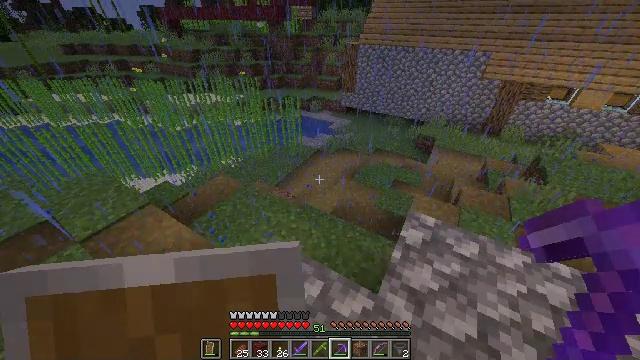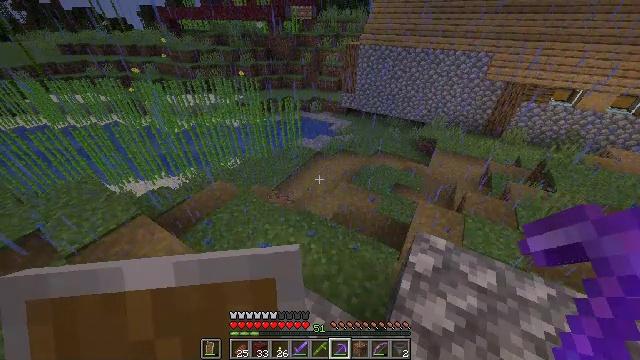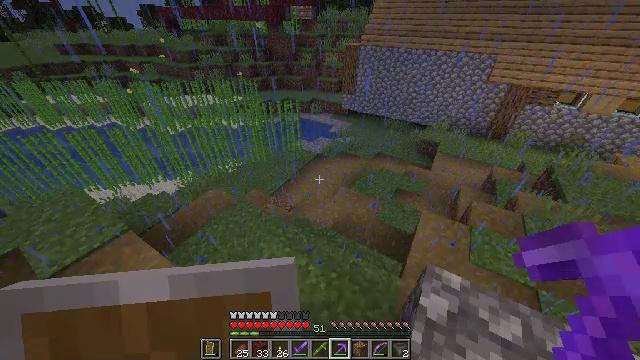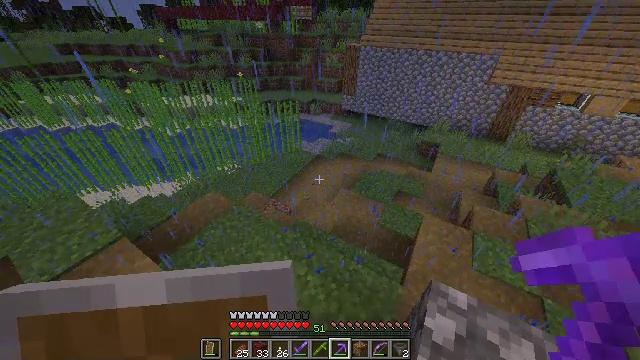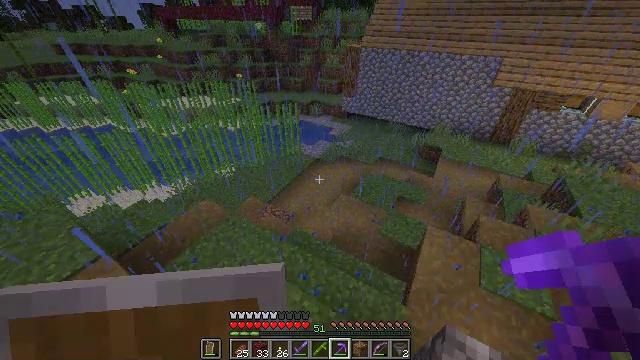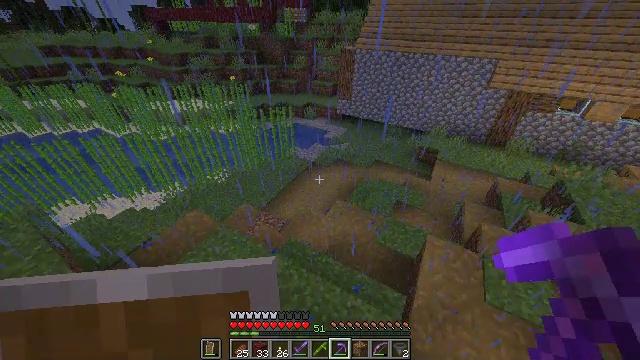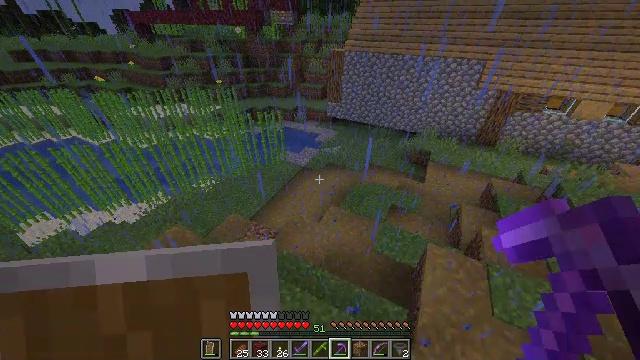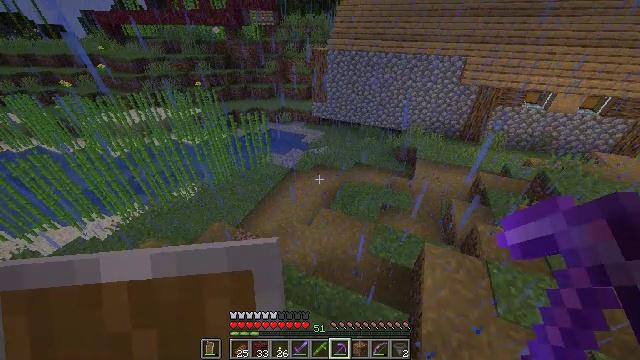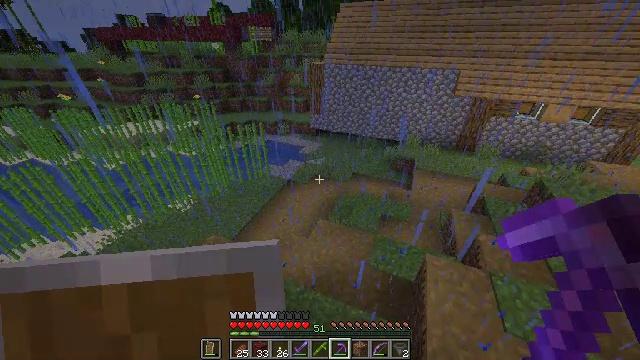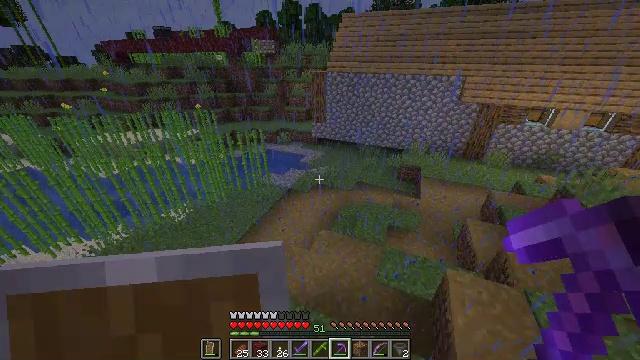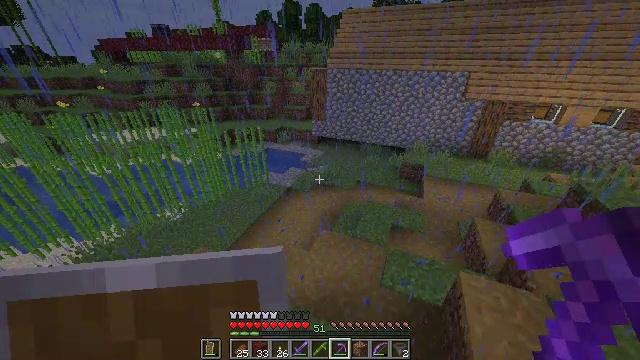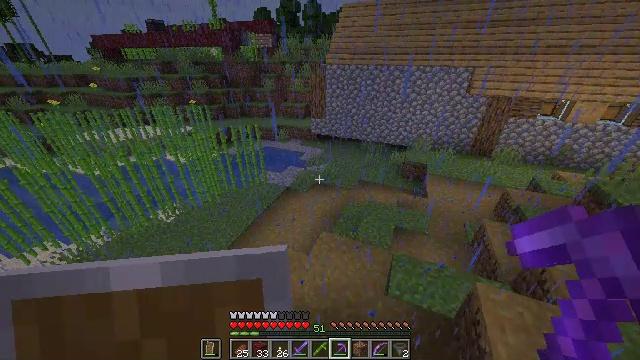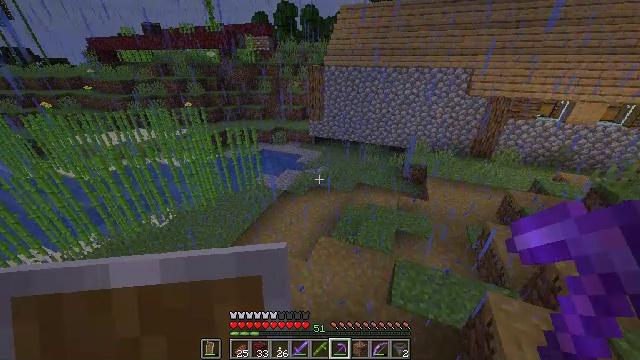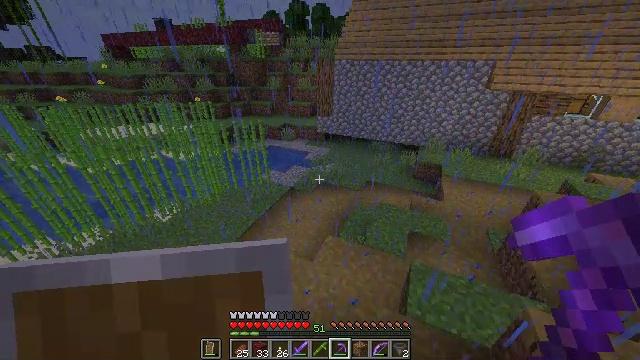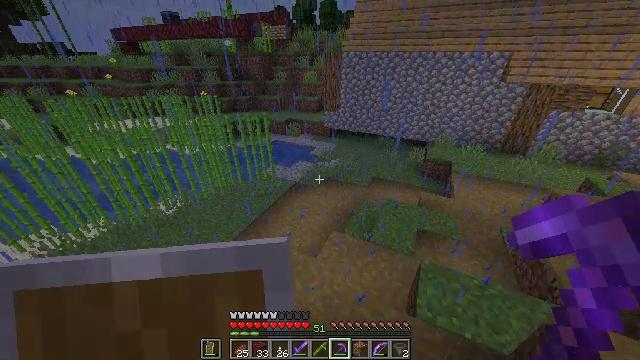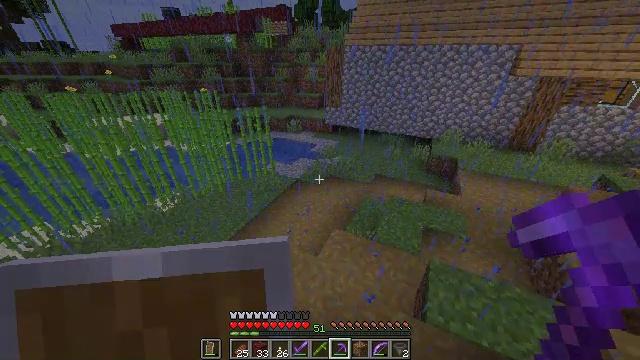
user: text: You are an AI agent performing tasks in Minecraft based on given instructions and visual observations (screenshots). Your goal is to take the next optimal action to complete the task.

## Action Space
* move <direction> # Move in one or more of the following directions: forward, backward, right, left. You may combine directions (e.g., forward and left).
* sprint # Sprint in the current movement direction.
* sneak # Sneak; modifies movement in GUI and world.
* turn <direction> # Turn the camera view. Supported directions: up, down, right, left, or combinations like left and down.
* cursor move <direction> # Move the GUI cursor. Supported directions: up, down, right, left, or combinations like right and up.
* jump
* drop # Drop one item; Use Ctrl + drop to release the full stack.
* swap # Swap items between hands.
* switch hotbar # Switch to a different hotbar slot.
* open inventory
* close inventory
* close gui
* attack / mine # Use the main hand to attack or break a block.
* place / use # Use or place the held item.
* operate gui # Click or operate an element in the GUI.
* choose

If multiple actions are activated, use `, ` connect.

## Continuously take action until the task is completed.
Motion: motion action
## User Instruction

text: Remove a bamboo from the inventory.
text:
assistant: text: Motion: move forward
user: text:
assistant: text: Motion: move forward
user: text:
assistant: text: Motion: move forward
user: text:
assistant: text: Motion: move forward
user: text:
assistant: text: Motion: move forward, turn right
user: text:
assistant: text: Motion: move forward, turn right
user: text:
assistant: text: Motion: move forward, turn right
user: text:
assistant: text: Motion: move forward, turn up
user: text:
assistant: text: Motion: move forward, turn up
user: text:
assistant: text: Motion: move forward
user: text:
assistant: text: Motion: move forward
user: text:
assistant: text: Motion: move forward
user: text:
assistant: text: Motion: move forward, turn left
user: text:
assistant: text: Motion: move forward, turn left
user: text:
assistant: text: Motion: move forward
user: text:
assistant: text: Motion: move forward
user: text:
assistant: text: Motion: move forward
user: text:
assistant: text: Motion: move forward
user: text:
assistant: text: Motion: move forward
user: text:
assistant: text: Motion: move forward, turn right
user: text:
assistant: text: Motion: move forward, turn right
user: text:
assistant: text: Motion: move forward, turn right
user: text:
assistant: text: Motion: move forward, turn right
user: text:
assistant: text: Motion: move forward
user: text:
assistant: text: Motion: move forward
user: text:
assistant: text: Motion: move forward
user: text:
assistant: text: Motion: move forward
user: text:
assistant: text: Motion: move forward
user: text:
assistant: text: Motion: move forward
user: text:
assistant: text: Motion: move forward